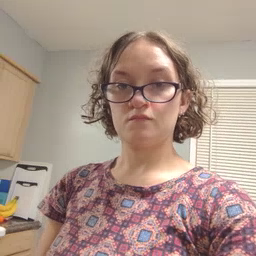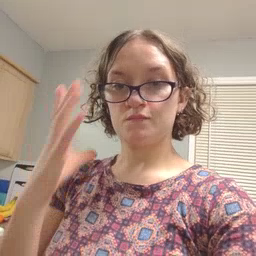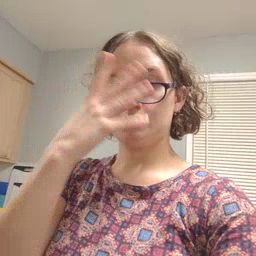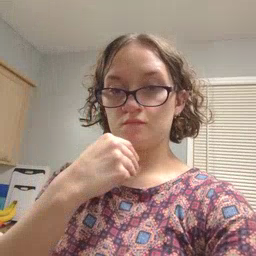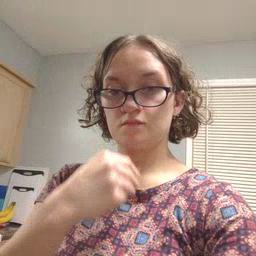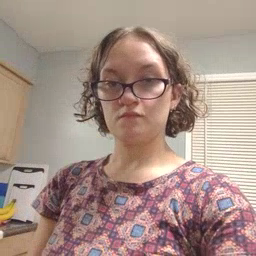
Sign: pretty